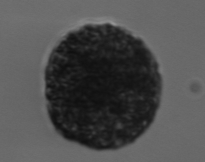
Label: Vicicitus_globosus